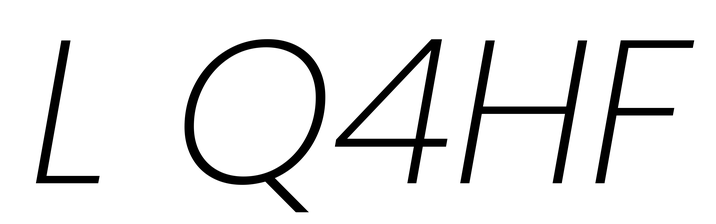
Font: Poppins-ExtraLightItalic